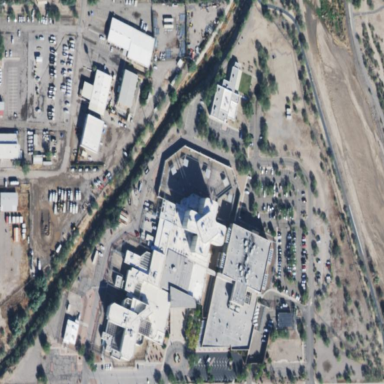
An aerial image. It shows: Prison.